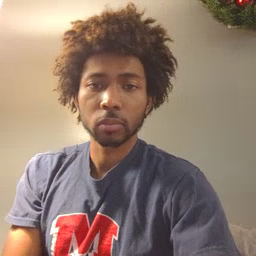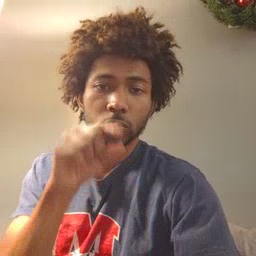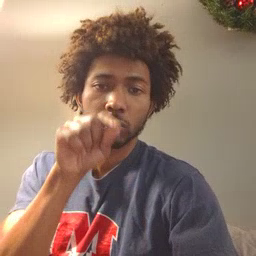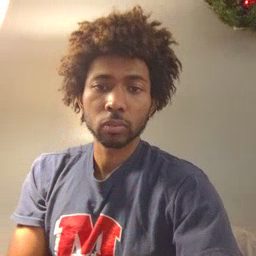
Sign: bird